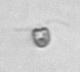
Label: Pyramimonas